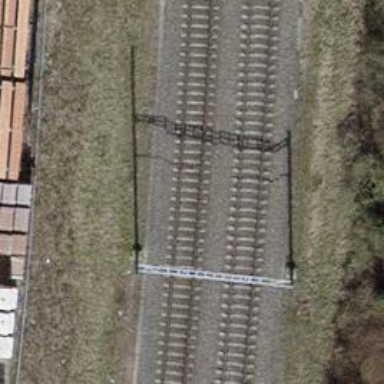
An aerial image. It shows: Rail siding with electrified tracks using contact line.